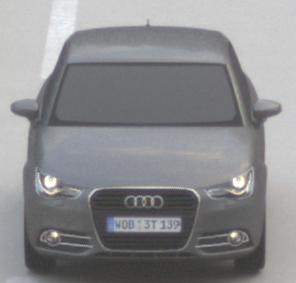
Make: Audi
Model: A1 Sportback 1.2 TFSI
Detailed model: A1 (8X) Sportback
Model produced from: 2012/03
Model produced until: 2014/11
Doors: 5
Color: gray
Road condition: dry road
Daytime: sunrise or sunset
Contrast: low contrast